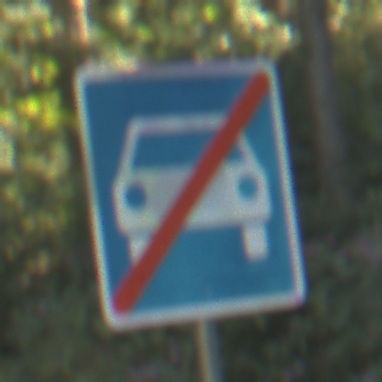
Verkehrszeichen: EndeKraftfahrstrasse
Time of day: MorningAfternoon
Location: Outdoor (Nature)
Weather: Clear
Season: NotSpecified
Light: Natural